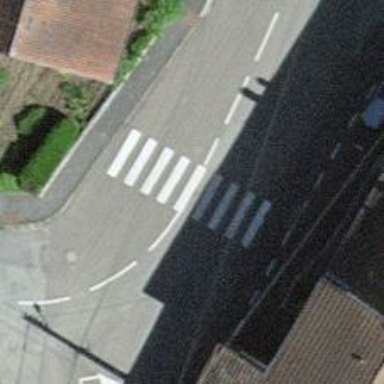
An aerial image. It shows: Uncontrolled zebra crossing on the road.